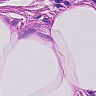
Metastatic tissue present: no